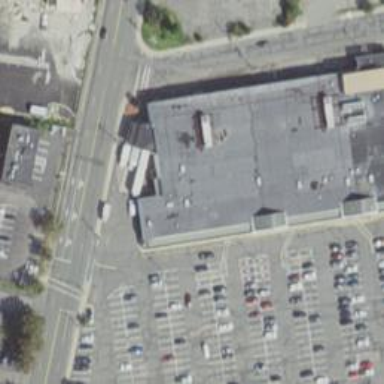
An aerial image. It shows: Post office.